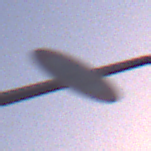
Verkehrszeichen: Geschwindigkeit60
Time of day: SunriseSunset
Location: Outdoor (Nature)
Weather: Clear
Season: NotSpecified
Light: Natural